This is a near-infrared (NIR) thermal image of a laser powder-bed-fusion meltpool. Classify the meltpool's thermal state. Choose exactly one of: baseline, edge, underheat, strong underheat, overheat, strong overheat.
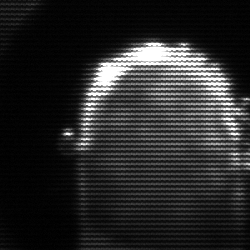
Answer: baseline